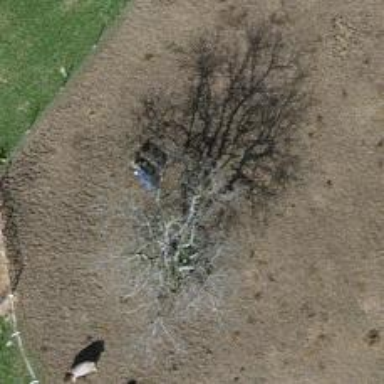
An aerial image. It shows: Beautiful tree in nature.